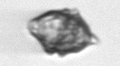
Label: Kryptoperidinium_triquetrum